Field crop: maize
Growth stage: 1
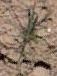
Species: salsola